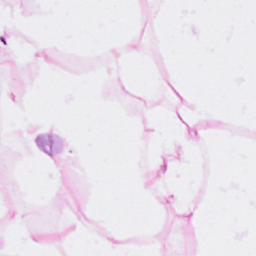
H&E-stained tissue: Breast